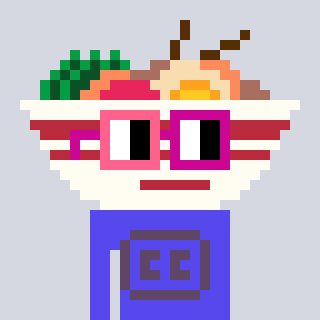
a pixel art character with square pink and red glasses, a noodles-shaped head and a computerblue-colored body on a cool background